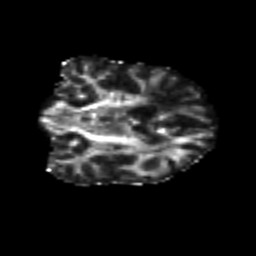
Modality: FA
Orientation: coronal
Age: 46
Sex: male
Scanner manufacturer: siemens
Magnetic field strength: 3 T
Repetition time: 4.987 s
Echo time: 0.0792 s